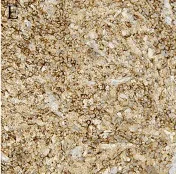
(E) Immunohistochemical stain positive for HMB-45 (20x).
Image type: pathology (immunostaining)